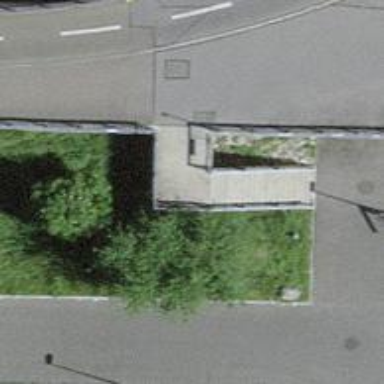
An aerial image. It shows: Concrete steps.